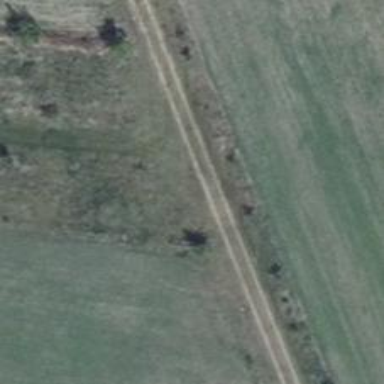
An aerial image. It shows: Dirt track road with grade 4 tracktype.